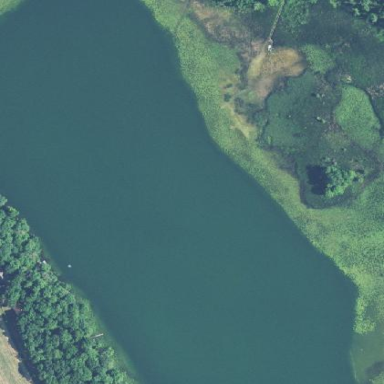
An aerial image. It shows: Beautiful lake surrounded by nature.